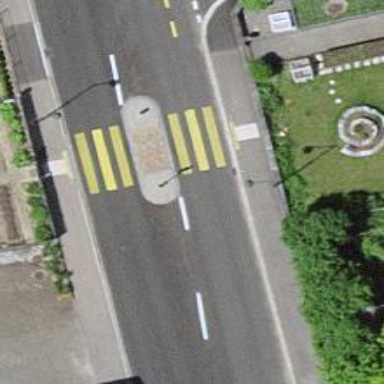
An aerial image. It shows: Marked road crossing.